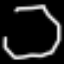
Label: octagon